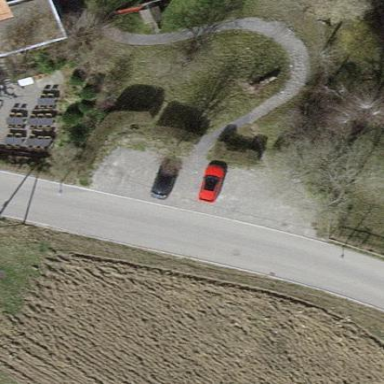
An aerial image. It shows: Parking area with surface.